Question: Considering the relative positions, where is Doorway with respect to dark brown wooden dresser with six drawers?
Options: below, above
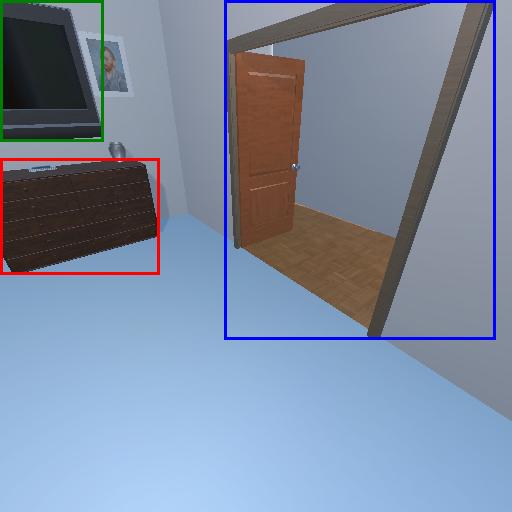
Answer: below